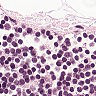
Metastatic tissue present: no